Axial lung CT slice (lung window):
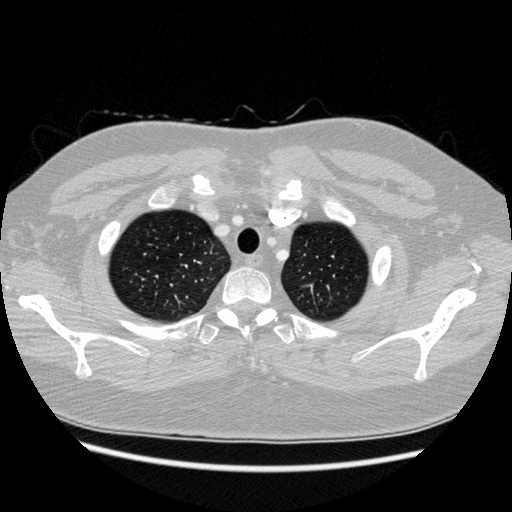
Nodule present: no